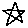
Label: star